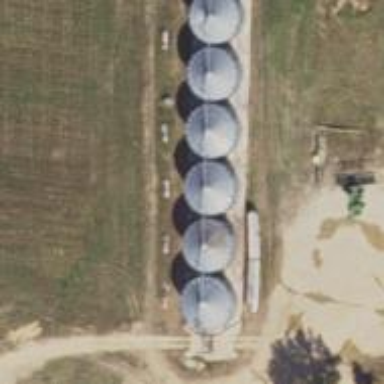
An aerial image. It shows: Silo.